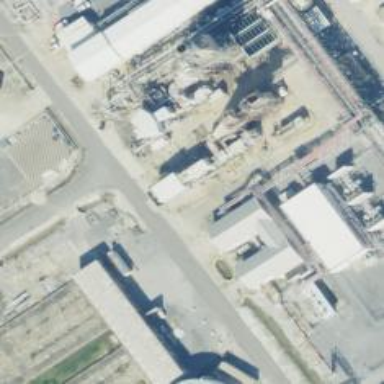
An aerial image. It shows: Gas turbine generator powered by gas.